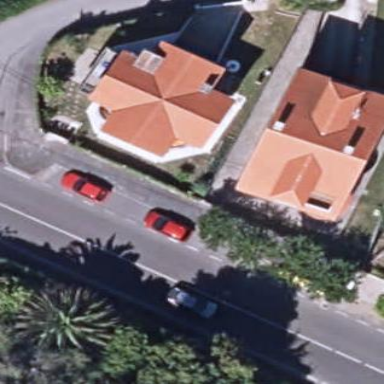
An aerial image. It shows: Simple house.